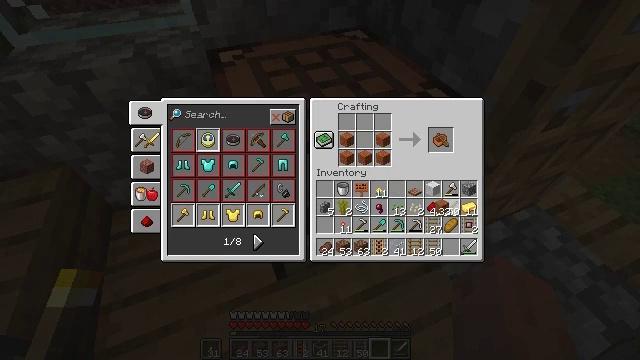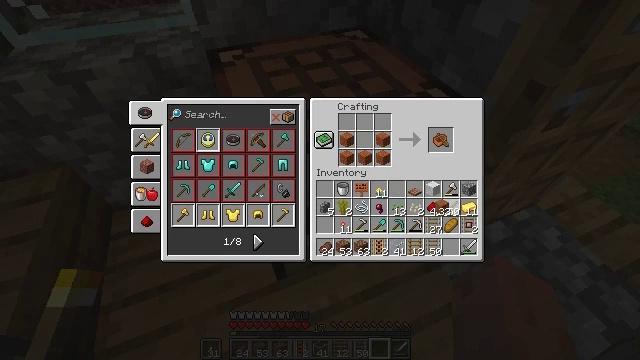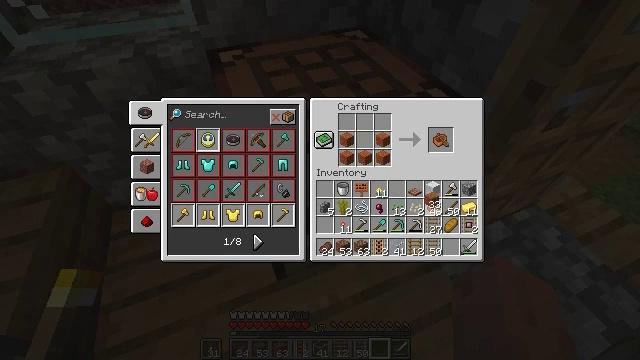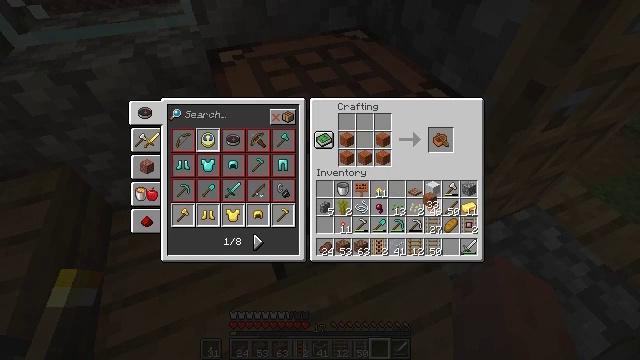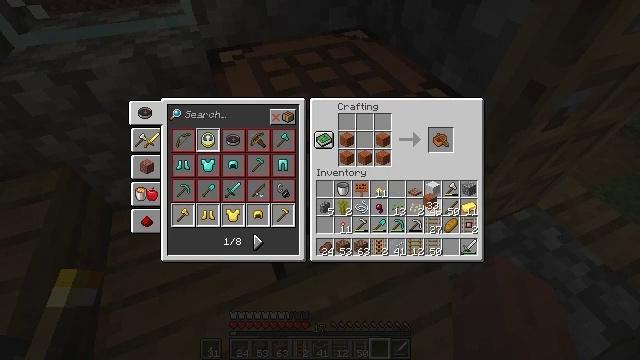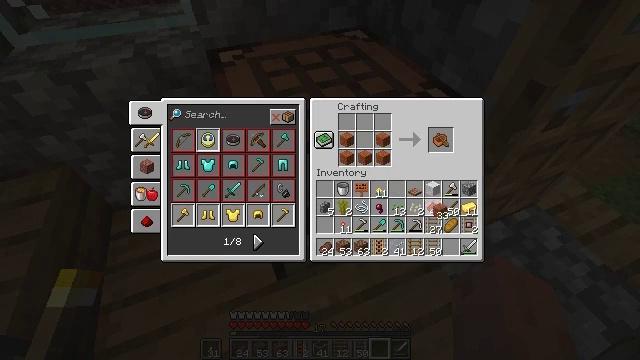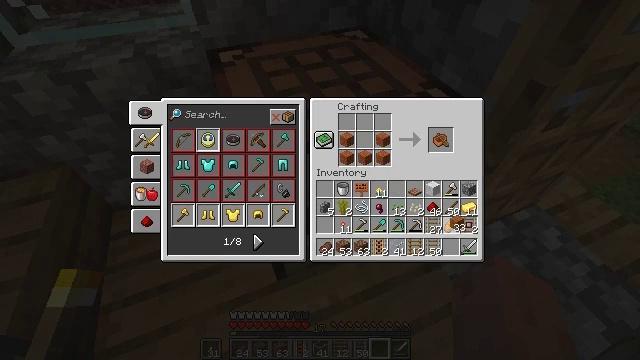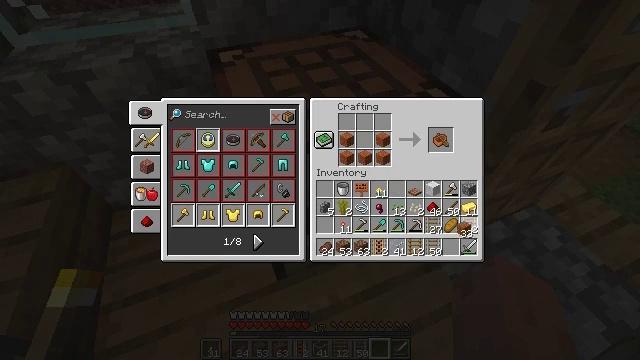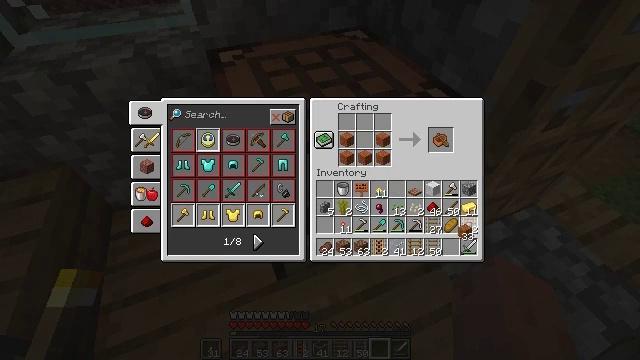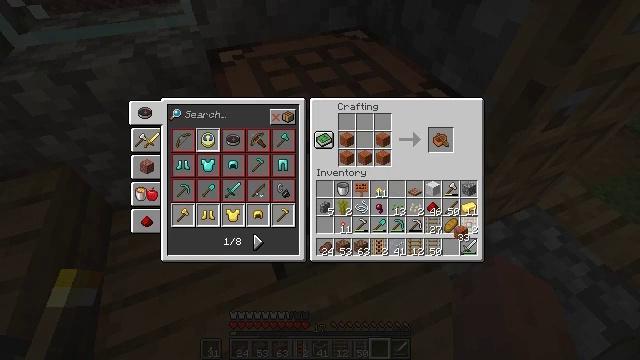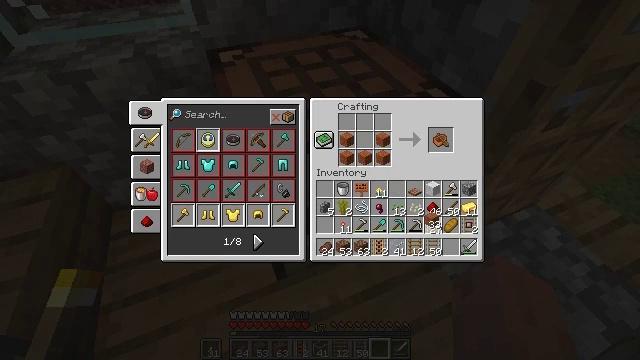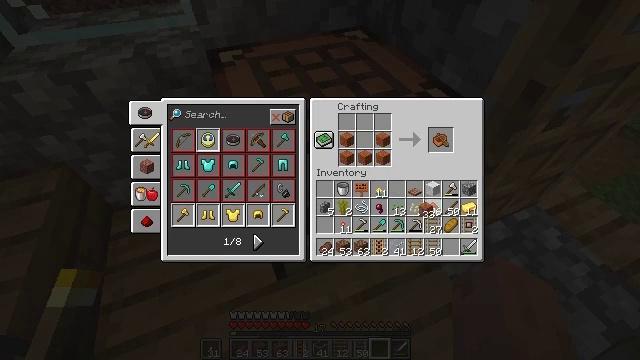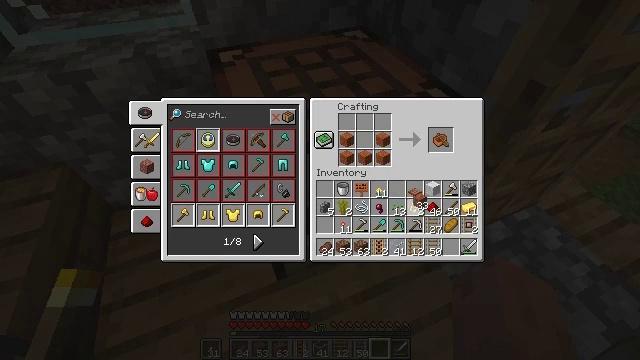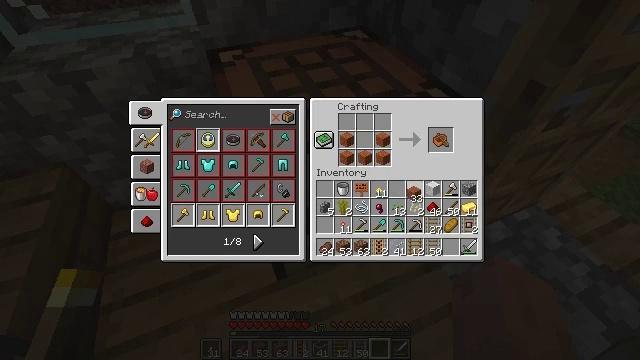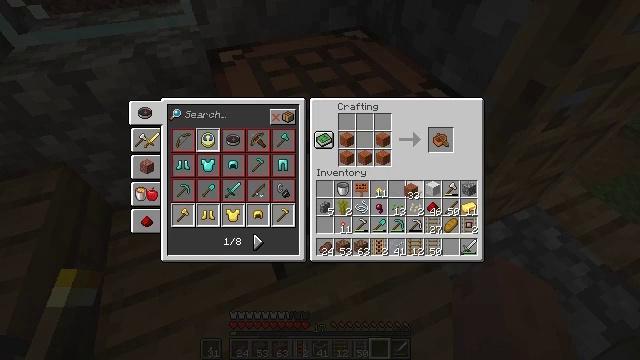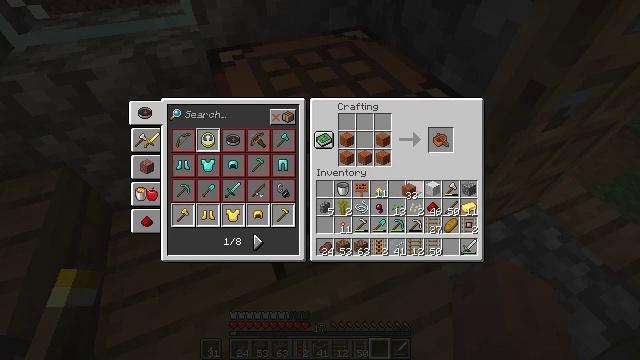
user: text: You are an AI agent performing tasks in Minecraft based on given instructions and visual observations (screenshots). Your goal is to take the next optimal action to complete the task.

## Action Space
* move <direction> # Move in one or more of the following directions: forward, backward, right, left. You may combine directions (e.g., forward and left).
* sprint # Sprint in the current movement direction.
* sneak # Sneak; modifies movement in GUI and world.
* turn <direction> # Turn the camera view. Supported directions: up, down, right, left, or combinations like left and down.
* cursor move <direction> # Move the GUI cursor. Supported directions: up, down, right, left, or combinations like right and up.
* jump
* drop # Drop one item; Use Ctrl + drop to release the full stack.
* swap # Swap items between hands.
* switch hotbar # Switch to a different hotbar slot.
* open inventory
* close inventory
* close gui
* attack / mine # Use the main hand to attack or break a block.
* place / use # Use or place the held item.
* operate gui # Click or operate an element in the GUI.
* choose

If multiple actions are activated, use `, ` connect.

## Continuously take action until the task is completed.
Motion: motion action
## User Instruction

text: Combine acacia planks in the crafting table to get a acacia boat.
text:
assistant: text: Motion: no_op
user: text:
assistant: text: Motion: cursor move left
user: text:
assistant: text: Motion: no_op
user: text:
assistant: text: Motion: no_op
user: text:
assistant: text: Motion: cursor move right and down
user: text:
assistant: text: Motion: cursor move right and down
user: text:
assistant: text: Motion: cursor move right
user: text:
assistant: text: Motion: no_op
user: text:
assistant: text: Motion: no_op
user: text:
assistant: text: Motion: cursor move left and up
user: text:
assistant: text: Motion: cursor move up
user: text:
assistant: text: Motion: cursor move up
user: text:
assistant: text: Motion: cursor move up
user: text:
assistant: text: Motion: no_op
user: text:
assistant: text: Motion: no_op
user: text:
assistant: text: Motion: cursor move left
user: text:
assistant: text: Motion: no_op
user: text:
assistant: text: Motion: no_op
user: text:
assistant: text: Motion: no_op
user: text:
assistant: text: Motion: no_op
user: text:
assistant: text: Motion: operate gui
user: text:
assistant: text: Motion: operate gui
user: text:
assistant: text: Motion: operate gui
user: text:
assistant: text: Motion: no_op
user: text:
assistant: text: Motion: no_op
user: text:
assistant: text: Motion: no_op
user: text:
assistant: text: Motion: no_op
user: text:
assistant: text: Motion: cursor move right
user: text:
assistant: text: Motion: no_op
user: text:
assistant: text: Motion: sneak